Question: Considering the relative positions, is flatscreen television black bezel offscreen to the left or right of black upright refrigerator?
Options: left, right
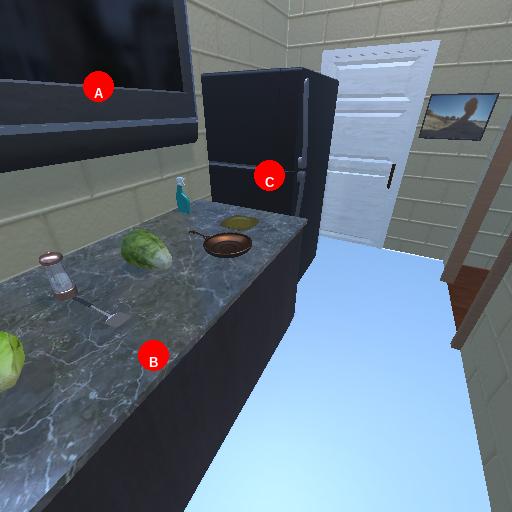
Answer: left